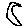
Label: moon